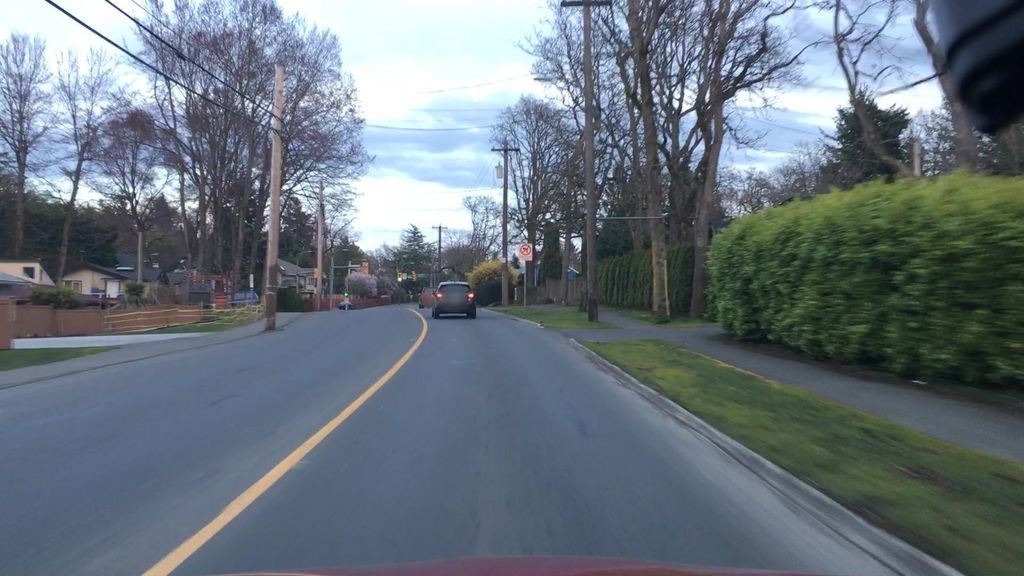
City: victoria